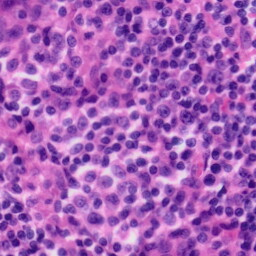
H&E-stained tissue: Tonsil